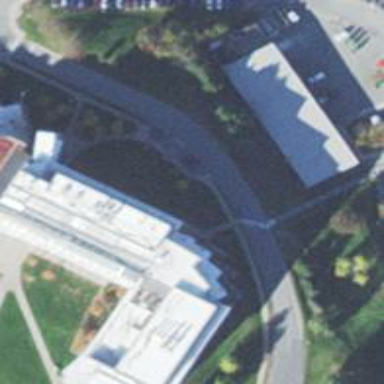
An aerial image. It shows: Greenhouse building.